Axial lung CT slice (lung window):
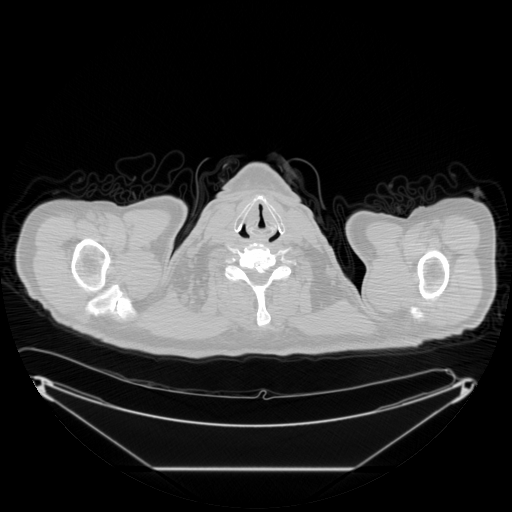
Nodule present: no